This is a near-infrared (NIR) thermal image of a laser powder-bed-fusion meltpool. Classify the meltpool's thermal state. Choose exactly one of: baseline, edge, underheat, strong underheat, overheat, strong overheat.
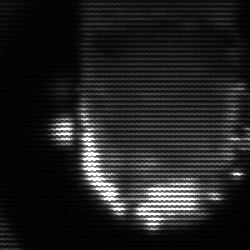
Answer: baseline